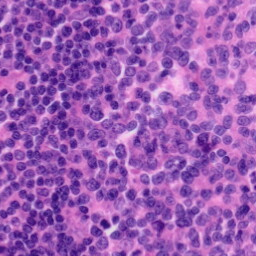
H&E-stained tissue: Tonsil